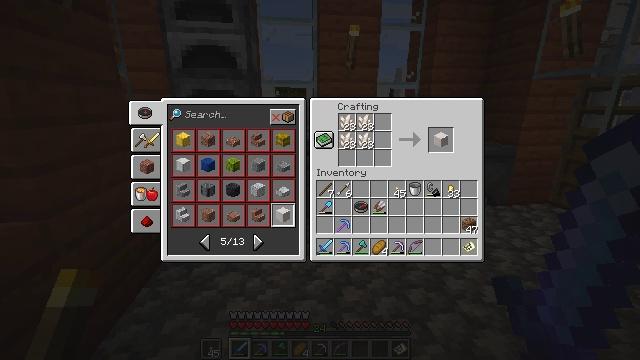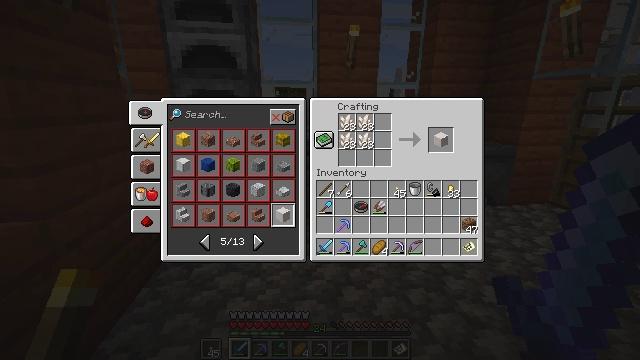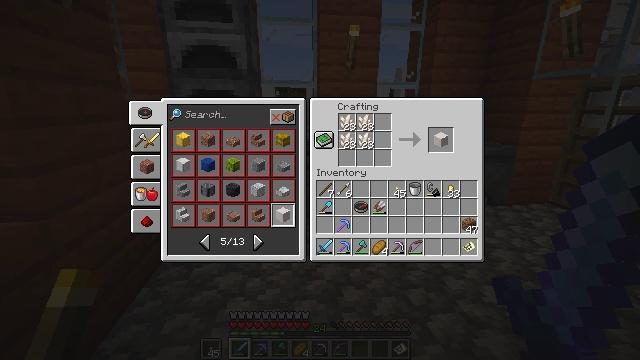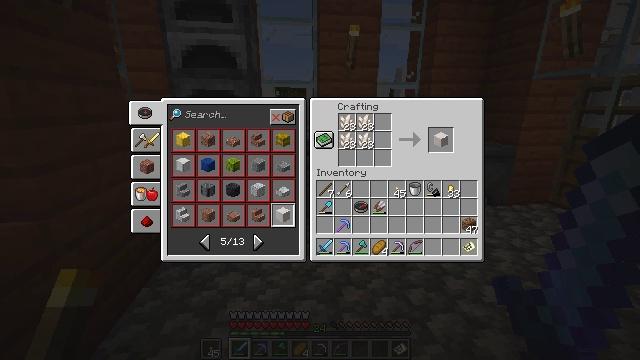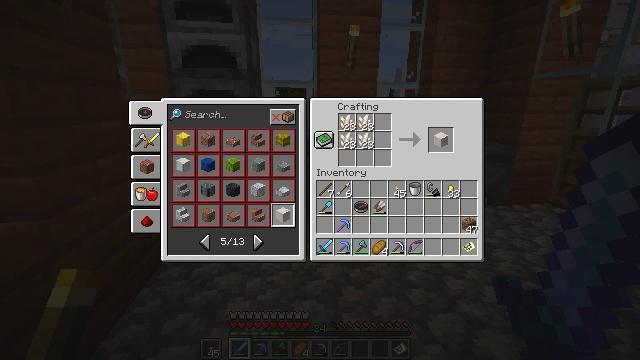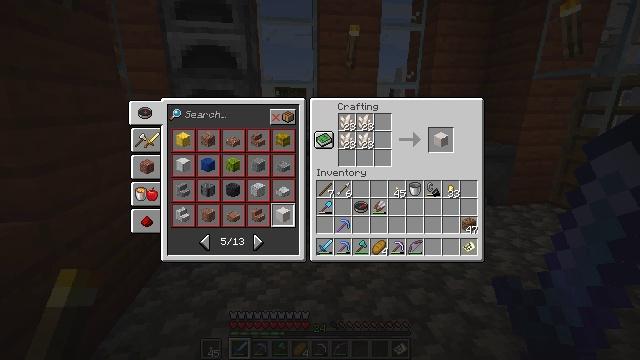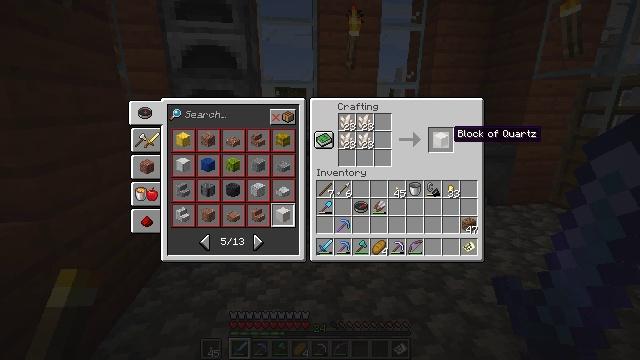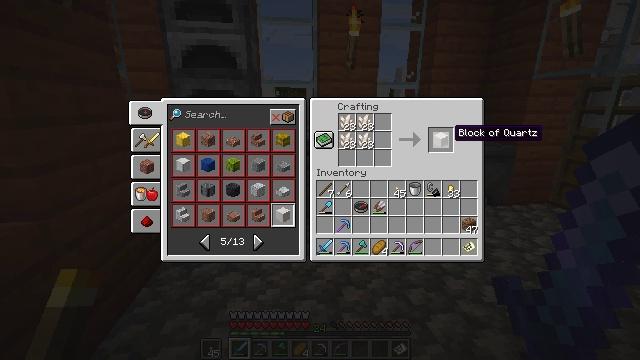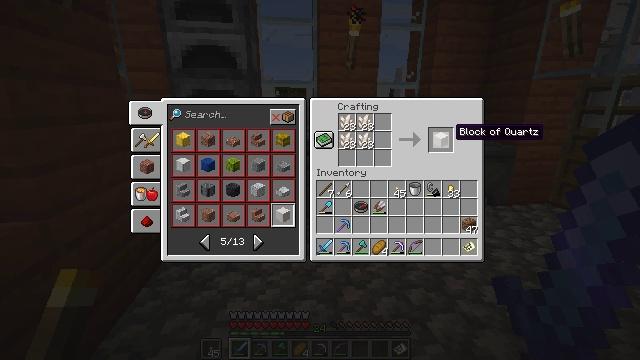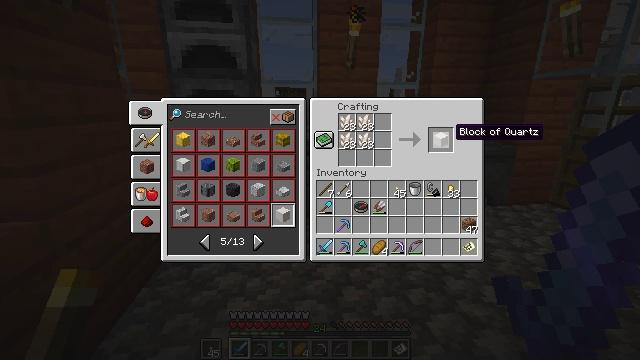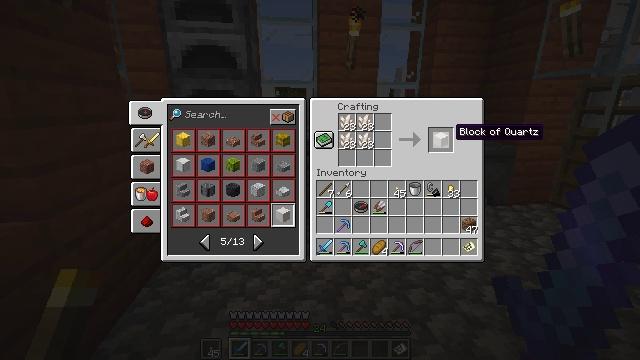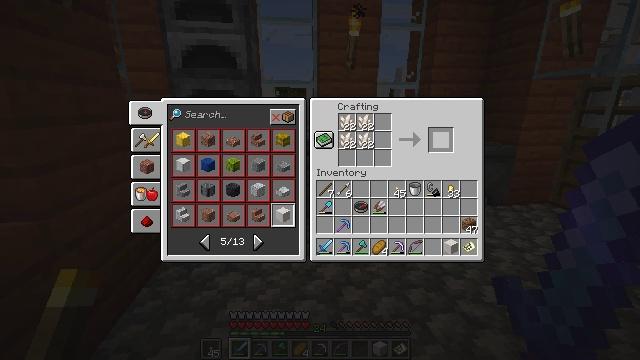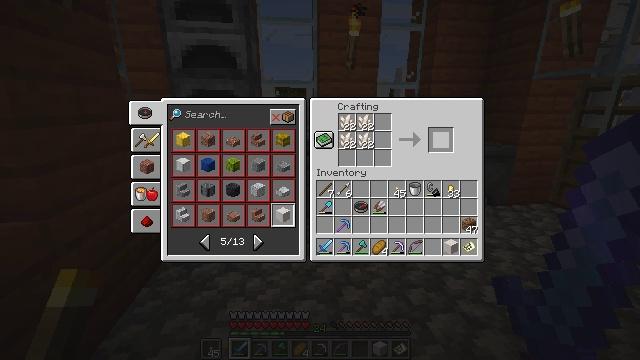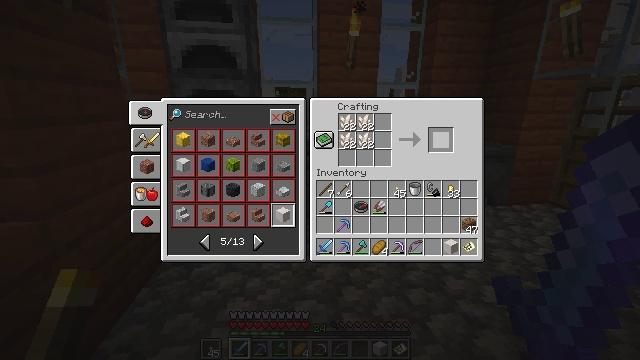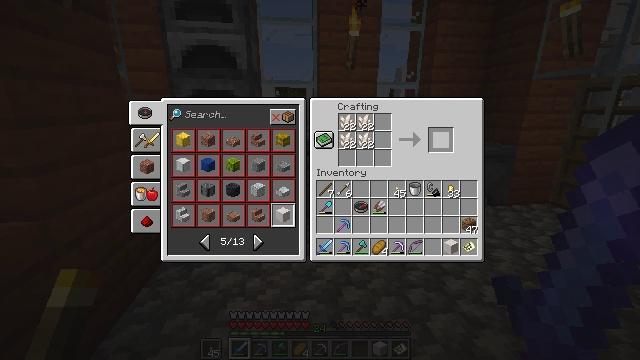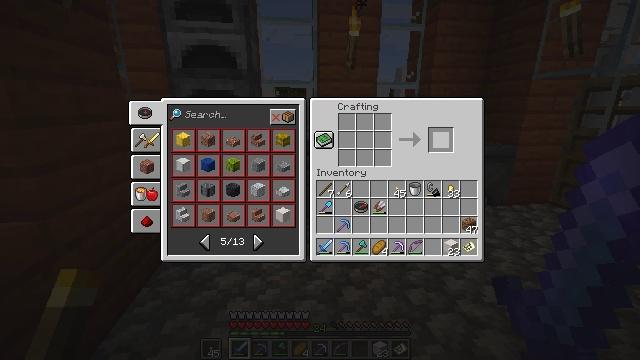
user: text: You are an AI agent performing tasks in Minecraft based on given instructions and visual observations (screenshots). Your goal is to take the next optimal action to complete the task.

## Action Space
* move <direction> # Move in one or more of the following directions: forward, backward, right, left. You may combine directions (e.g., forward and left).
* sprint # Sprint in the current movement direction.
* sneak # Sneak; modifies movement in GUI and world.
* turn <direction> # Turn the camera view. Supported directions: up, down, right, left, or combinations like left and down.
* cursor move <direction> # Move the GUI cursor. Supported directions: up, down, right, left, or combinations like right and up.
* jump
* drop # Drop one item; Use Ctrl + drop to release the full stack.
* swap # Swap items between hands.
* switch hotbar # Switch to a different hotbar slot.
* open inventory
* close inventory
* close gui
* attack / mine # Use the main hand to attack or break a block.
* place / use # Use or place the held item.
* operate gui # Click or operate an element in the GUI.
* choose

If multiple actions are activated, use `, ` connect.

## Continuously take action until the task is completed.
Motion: motion action
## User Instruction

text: Use the crafting table to make a quartz block.
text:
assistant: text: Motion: sneak
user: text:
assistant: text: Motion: sneak
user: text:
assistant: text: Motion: sneak
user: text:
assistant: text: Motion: cursor move right
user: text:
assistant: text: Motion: cursor move right and up
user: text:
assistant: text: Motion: sneak, cursor move right
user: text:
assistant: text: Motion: sneak
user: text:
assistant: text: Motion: sneak
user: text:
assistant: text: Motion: sneak
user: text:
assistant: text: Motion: sneak
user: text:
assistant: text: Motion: sneak, operate gui
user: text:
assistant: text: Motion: sneak, operate gui
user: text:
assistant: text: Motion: sneak, operate gui
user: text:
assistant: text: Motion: sneak
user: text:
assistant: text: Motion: sneak
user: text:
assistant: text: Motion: sneak